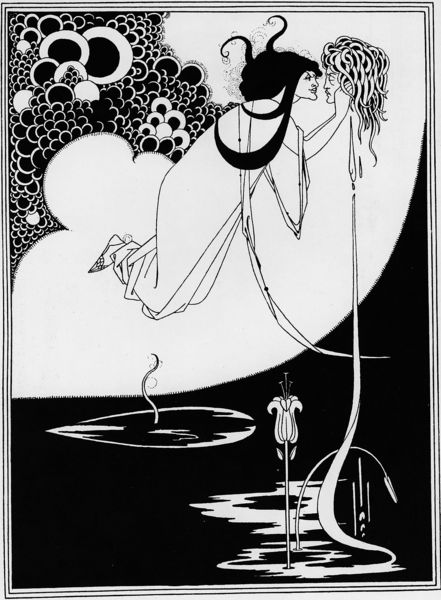
Titel: Der Höhepunkt, aus Salome
Künstler: Aubrey Beardsley
Institution: Privatbesitz
Schlagwörter: kopf, mann, meer, umhang, wasser, weiß, menschen, see, blume, frau, frisur, kleid, schwarz, zeichnung, blüte, wolke, band, johannes, judith, mensch, salome, spiegelung, gewand, haare, blatt, pflanze, kinn, kontrast, fliegen, holzschnitt, kuss, grafik, jugendstil, klimt, tusche, mond, blut, schweben, asien, druck, schwarz-weiss, holzstich, kreise, schlange, lilie, medusa, seerose, schwebend, blasen, geist, vlume, 5, scjweben